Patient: sex F, age 76
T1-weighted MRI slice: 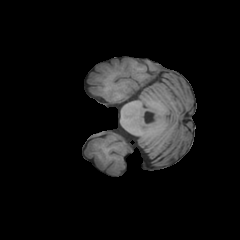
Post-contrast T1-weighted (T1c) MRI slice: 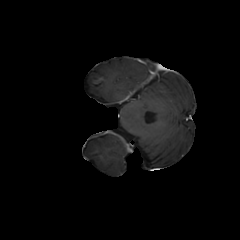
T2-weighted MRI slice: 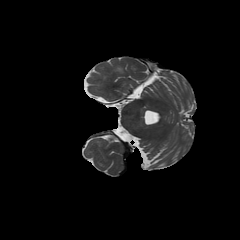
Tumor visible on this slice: no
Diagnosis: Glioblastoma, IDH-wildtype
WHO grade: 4